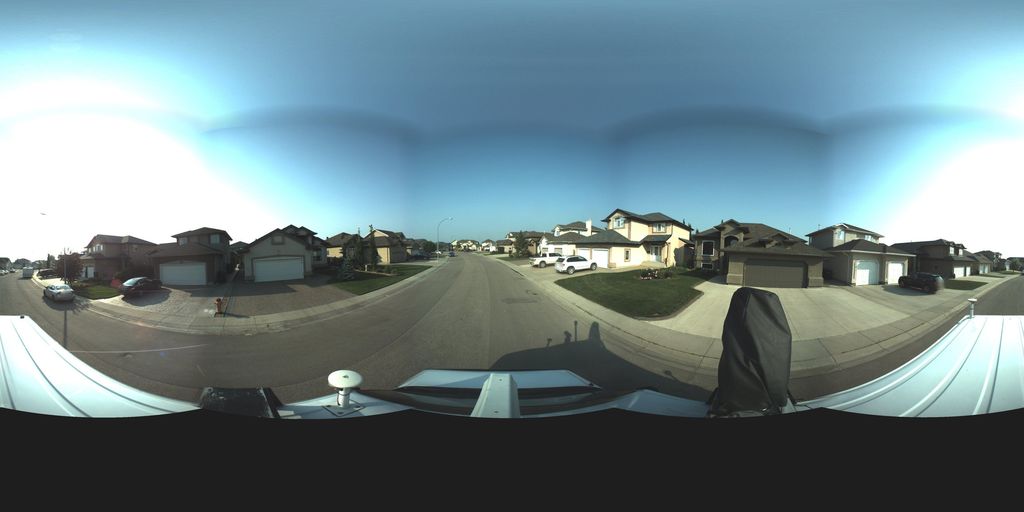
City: saskatoon